Question: I have one flat file i made connection using 'flat file source editor'
when I did preview i got following output.
I want to do sum of 'column 5' and stored that values into sql database table
help me.

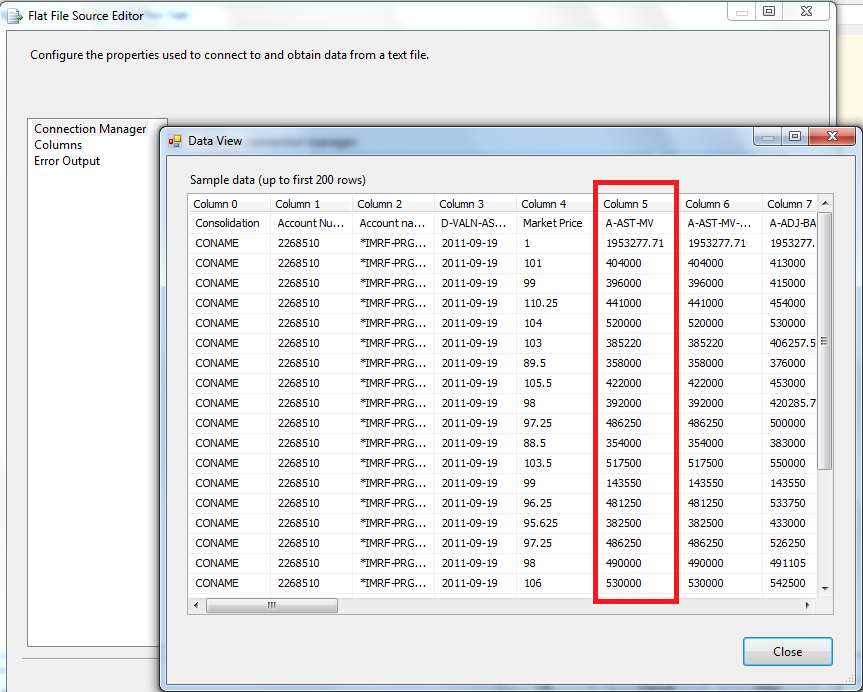
Answer: Use the <URL> to sum those values. The reason you only see Group By, Count, Count Distinct is because you are attempting to perform operations on a string column. Compare the available aggregations for text to numeric column
## String data type

## Numeric data type

How do you fix your package? Your Connection Manager appears to have a header row with column names in it, make that change in the CM itself. While you are in there, update the definition of A-AST-NV as a decimal or floating point value so that you can perform numeric operations on it.
The other option is to leave it as string and as a precedence task, use a <URL> to make it so.